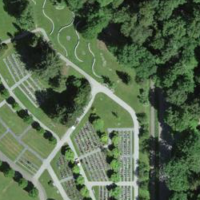
EUNIS habitat code: 53
Species observed at this site:
Symphoricarpos albus